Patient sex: M
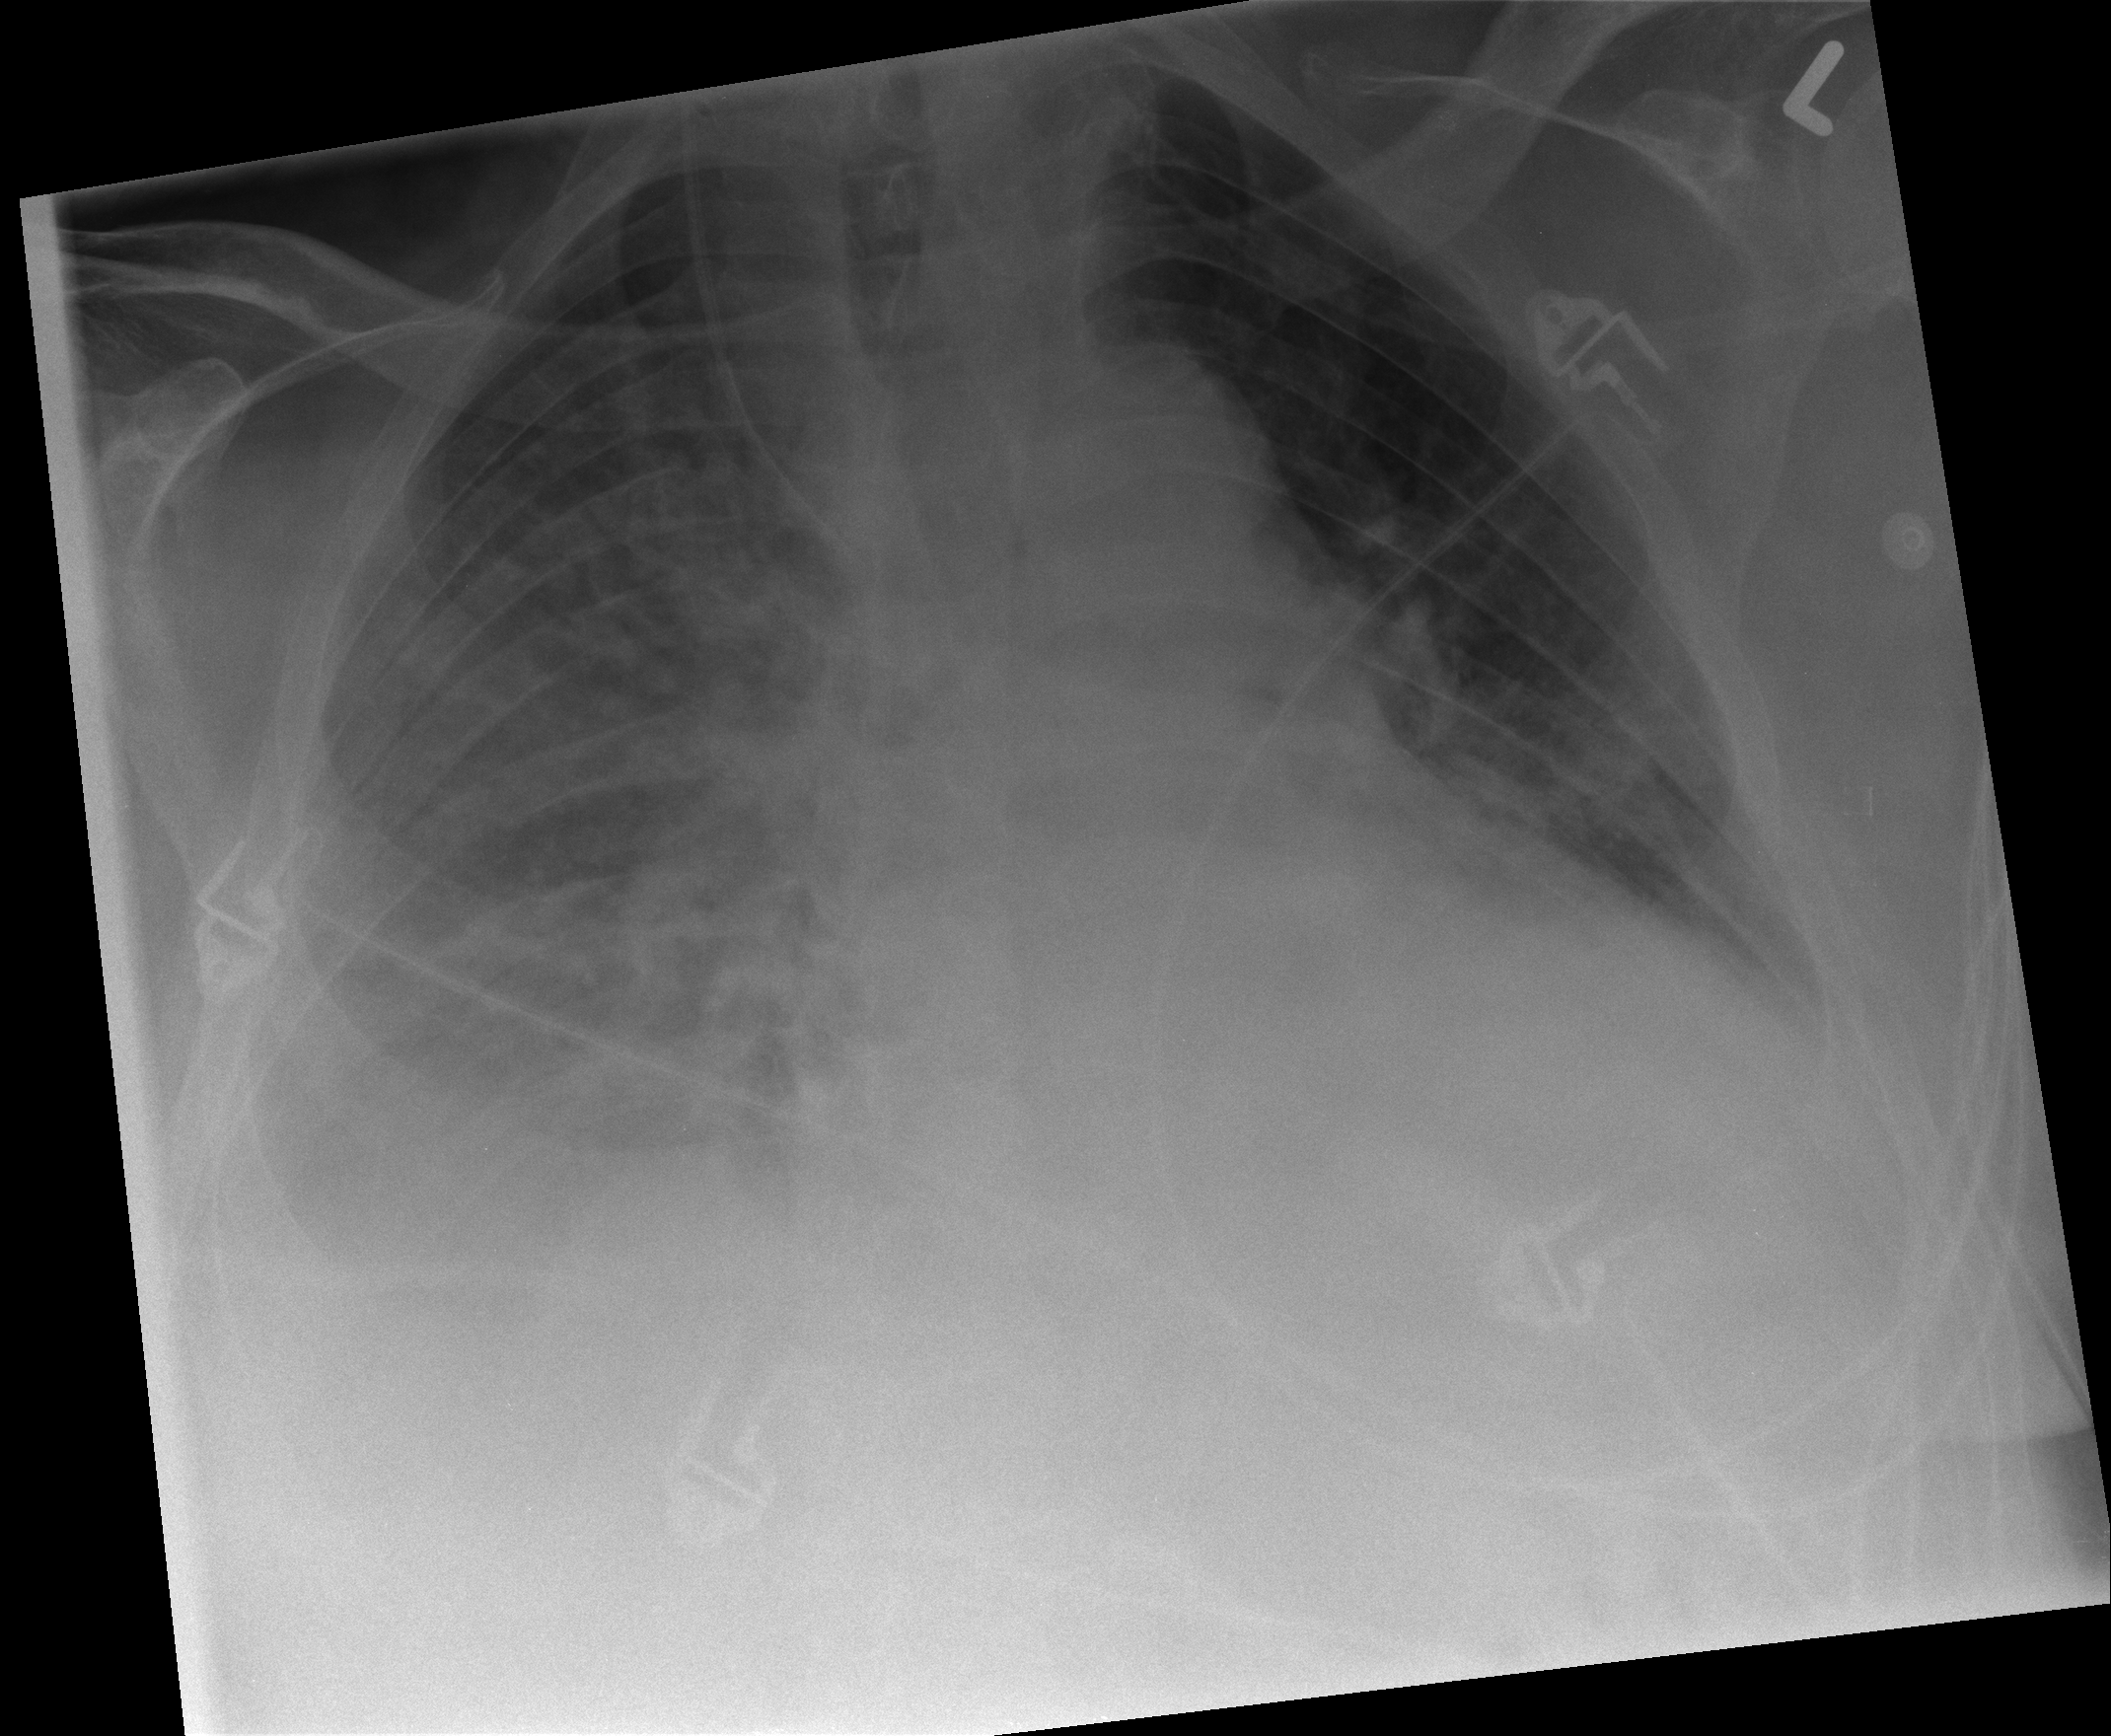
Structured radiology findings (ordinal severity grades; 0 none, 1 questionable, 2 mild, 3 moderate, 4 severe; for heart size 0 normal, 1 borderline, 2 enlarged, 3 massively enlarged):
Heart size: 2
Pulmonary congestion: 2
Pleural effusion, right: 2
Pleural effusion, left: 1
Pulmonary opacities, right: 3
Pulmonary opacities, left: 0
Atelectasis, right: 2
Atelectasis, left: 2